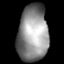
Tissue: lung
Cell type: Epithelial cells
Senescence score: 0.1991
Nuclear area (px): 1683
Mean DAPI intensity: 143.046